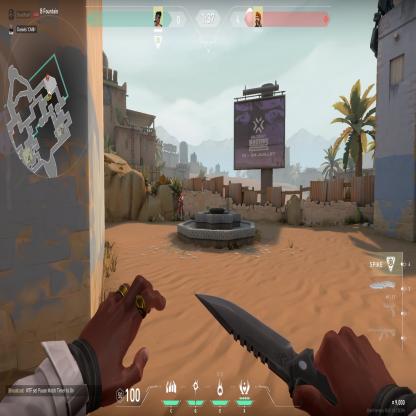
Label: enemy